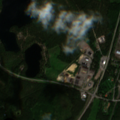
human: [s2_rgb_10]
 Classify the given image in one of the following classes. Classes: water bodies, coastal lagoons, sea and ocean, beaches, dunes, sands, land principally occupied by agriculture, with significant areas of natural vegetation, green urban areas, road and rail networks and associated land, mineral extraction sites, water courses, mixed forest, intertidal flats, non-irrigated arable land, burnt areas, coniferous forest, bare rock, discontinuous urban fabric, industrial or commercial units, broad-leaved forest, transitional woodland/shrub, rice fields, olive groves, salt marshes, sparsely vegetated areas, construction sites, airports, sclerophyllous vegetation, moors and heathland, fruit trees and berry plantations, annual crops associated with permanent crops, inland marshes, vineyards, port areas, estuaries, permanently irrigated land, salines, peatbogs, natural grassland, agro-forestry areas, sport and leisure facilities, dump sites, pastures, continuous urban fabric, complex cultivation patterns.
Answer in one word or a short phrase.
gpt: industrial or commercial units, coniferous forest, mixed forest, water bodies